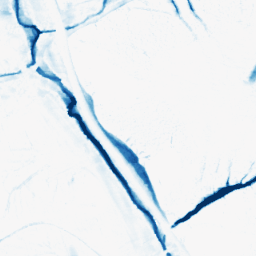
Category: morphological
Decomposition family: morphological_ellipse
Decomposition parameters: operation: closing
width: 10
height: 20
Upsampling method: bilinear
Upsampling parameters: scale: 8
Upsampling scale: 8